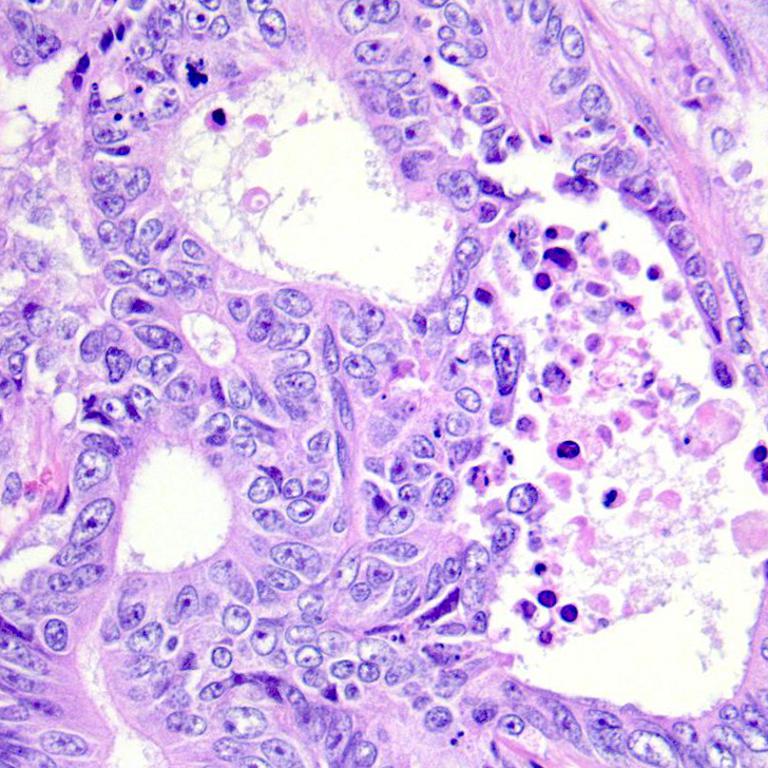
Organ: colon
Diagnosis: adenocarcinomas